Question: I have a problem of getting a ngRepeat table's height when page loaded
I'm trying to get the height when event $viewContentLoaded fires, but the table's height equals the height of the title bar of the table. My table looks like this:

How to get the correct height of the table? Thanks a lot.
Here is my code:
'''
$scope.$on('$viewContentLoaded', function(){
var elem = angular.element(document.getElementById('ng-repeat-table-test'));
console.log(elem.height());
});
'''
The actual table height measured by Chrome Developer tool is 234px. However, the above code print out 100px, which is the height of the title bar.
### More Code:
code for rendering the table:
'''
<table id="ng-repeat-table-test">
<tr id="title">
<td>Car Types</td>
</tr>
<tr class="row" ng-repeat="car in cars">
<td>{{car.name}}</td>
</tr>
</table>
'''
CSS:
'''
table{
margin-left: auto;
margin-right: auto;
margin-top: 10px;
}
tr#title{
height: 100px;
background-color: #ccc;
}
tr.row{
padding-top: 10px;
border-top: 1px solid #ccc;
}
tr.row:first-child{
border-top: none;
}
tr.row td{
padding-top: 10px;
height: 56px;
vertical-align: top;
}
'''
Small chunk of code on <URL>
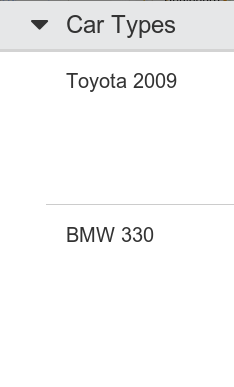
Answer: $viewContentLoaded is fired when Angular finishes the compilation, that doesn't mean the browser has rendered the DOM.
So in your case, the problem is that when $viewContentLoaded's callback is executed the table has no rows painted yet, that's why you are getting the wrong height.
Try delaying (move to the end of the queue) the execution of that with $timeout, so the DOM can be manipulated before you get the element's height.
'''
$scope.$on('$viewContentLoaded', function(){
$timeout(function () {
var elem = angular.element(document.getElementById('ng-repeat-table-test'));
console.log(elem.height());
});
});
'''